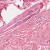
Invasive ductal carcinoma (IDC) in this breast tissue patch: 0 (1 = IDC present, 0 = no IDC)